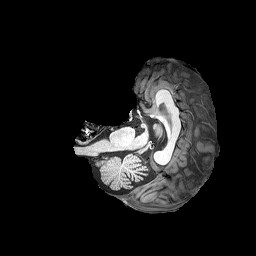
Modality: T1w
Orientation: axial
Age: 52
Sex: female
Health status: healthy